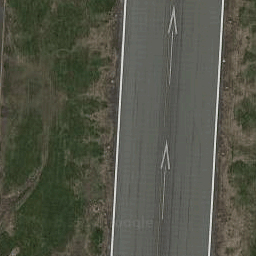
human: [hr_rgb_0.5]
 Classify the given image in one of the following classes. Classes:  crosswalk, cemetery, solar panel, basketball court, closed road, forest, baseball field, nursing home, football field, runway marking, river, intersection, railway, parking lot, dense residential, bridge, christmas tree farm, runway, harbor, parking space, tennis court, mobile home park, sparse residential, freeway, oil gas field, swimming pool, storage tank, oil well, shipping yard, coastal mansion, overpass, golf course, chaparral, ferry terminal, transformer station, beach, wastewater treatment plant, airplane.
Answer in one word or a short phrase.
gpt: runway